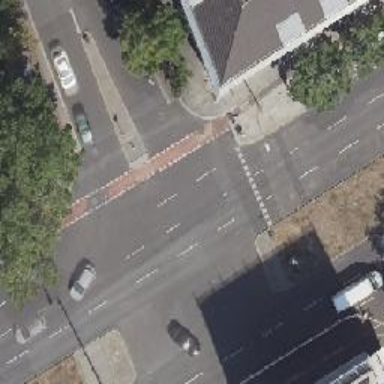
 featuring separate sidewalk and cycle track."